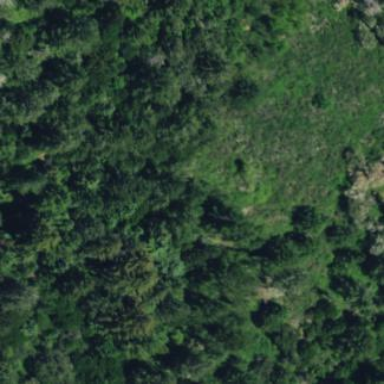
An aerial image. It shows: Area covered in scrub vegetation.